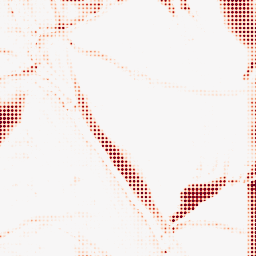
Category: morphological
Decomposition family: morphological_rect
Decomposition parameters: operation: opening
width: 50
height: 10
Upsampling method: sinc_hamming
Upsampling parameters: scale: 8
kernel_size: 4
Upsampling scale: 8